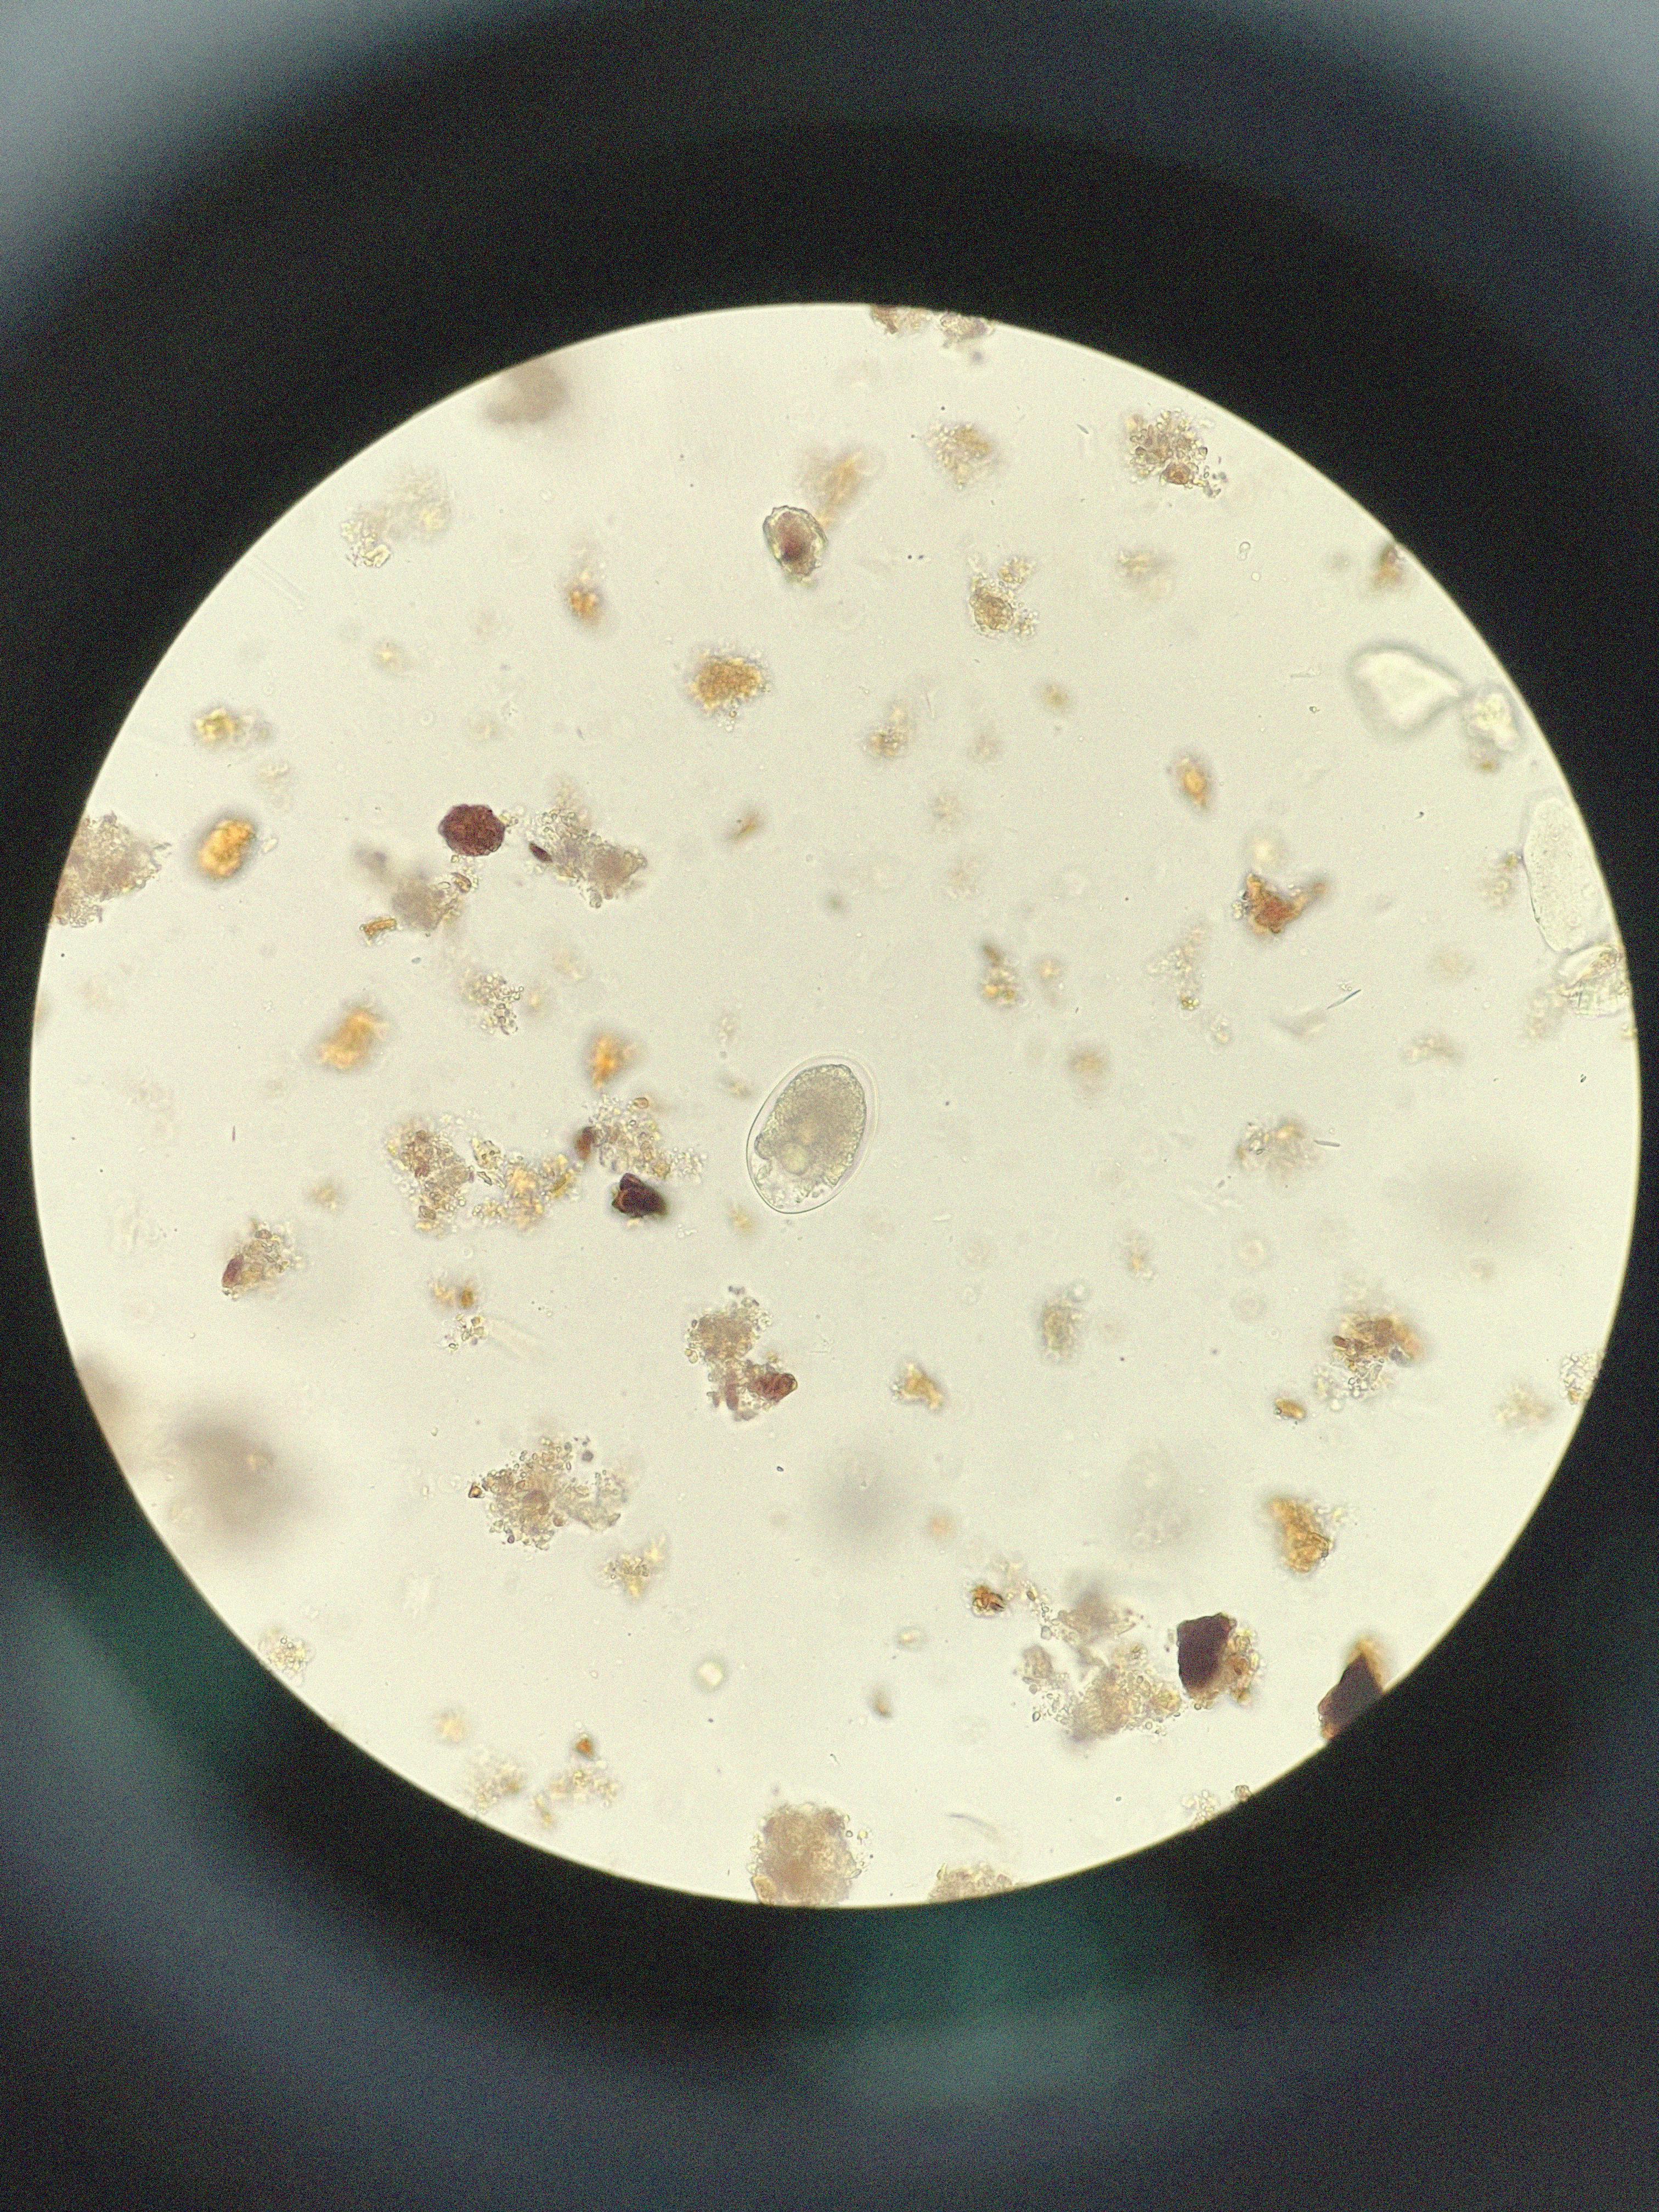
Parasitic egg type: Hookworm egg